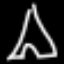
Label: The Eiffel Tower